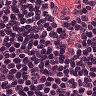
Metastatic tissue present: no